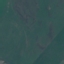
Land use / land cover class: Pasture